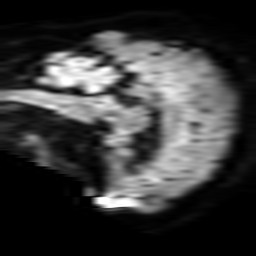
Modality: TRACE
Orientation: sagittal
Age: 57
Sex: male
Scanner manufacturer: philips
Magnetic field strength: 3 T
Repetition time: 3.462 s
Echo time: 0.076 s